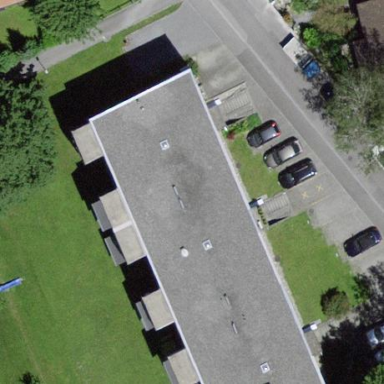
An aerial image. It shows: Building with apartments and flat roof.